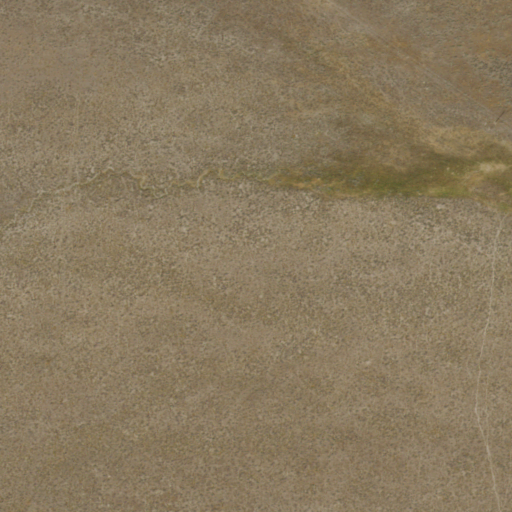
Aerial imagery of valley in Nevada named Thomas Jose Canyon containing only shrub